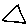
Label: triangle